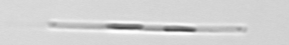
Label: Leptocylindrus